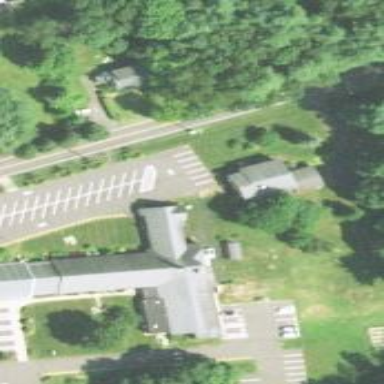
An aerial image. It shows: Building that serves as place of worship.